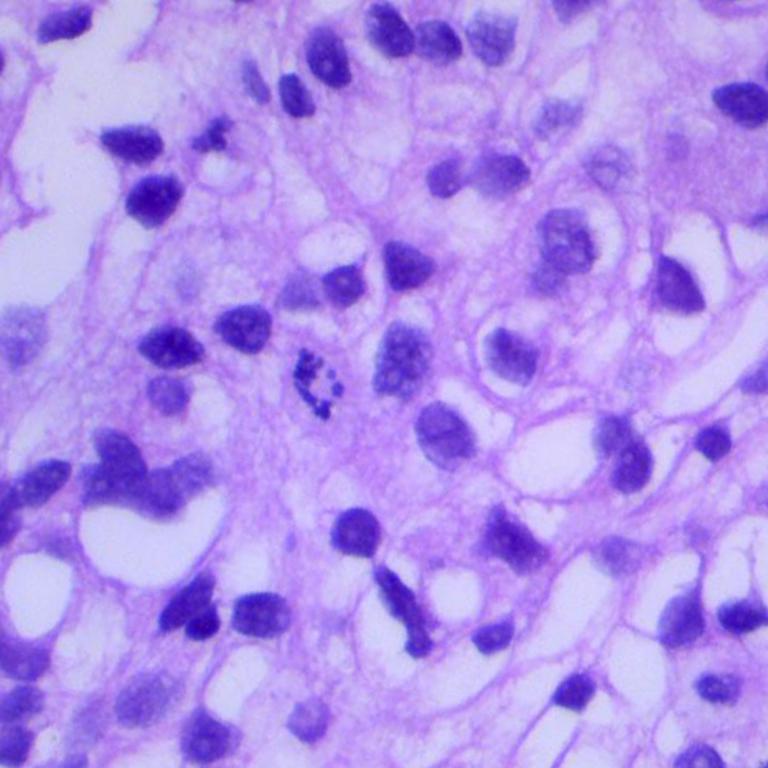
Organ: lung
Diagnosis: squamous carcinomas